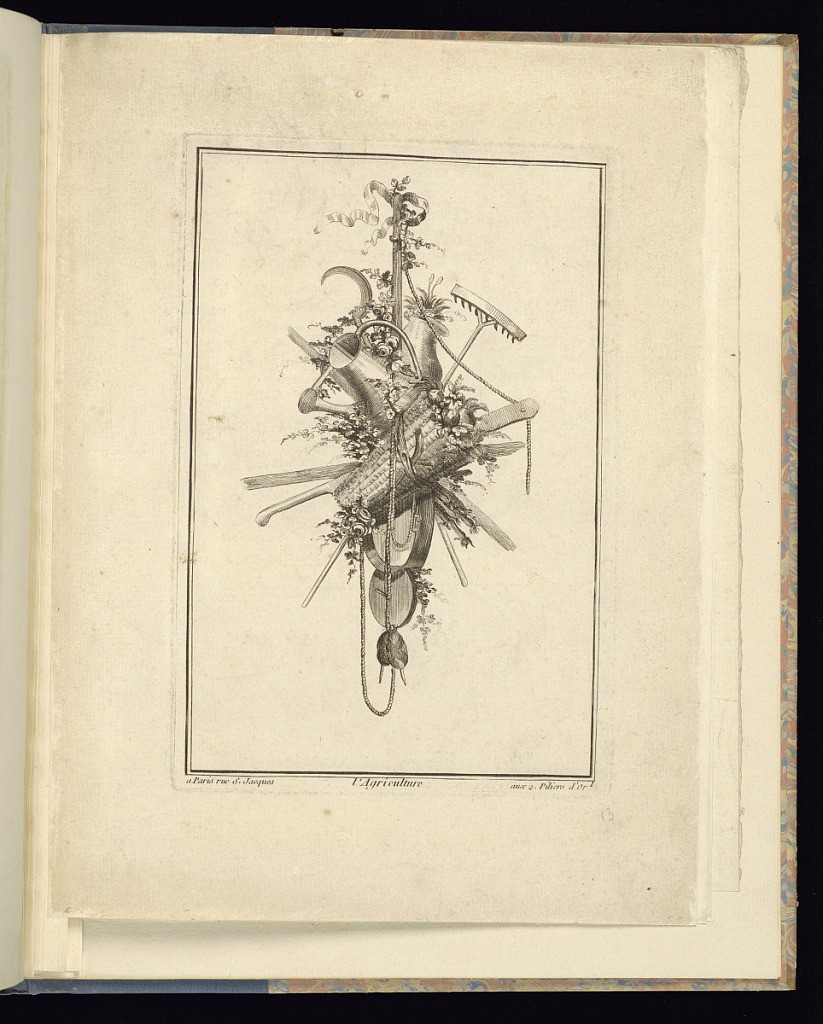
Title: L'Agriculture
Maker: P. Moithey, French, active 18th century
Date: mid- 18th–late 18th century
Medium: Etching on laid paper
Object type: Print
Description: A design for a trophy representing agriculture, incorporating flowers, foliate branches, a basket of fruit and flowers, rake, scythe, watering can, rope, ribbons, and other agricultural tools. The plate is titled, numbered, and signed.